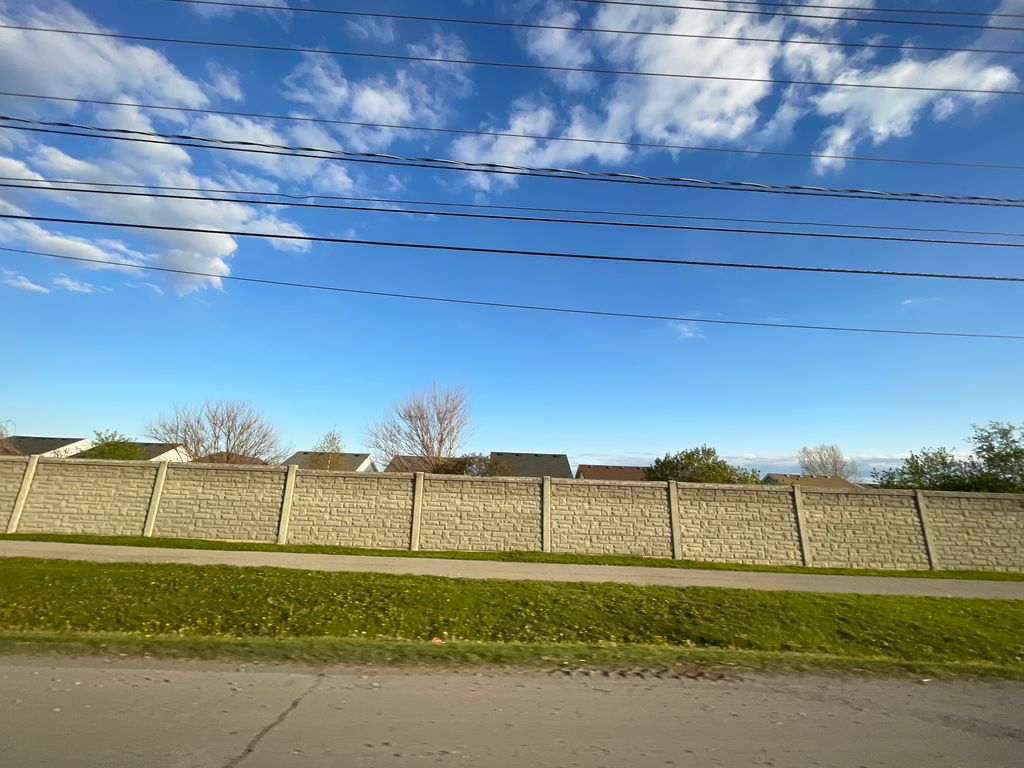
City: kitchener-waterloo